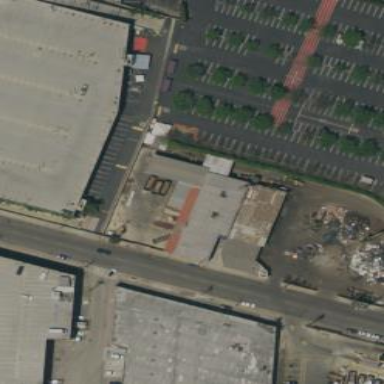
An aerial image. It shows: Warehouse.